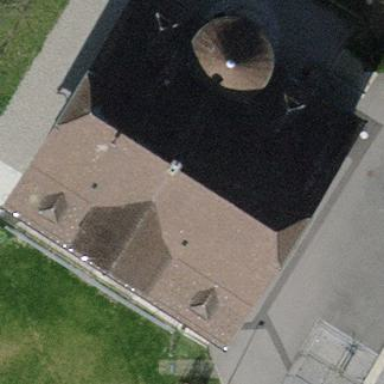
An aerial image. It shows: School building with school amenities.